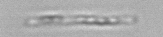
Label: Bacillariophyceae